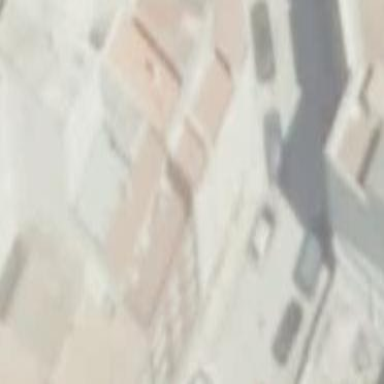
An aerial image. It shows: Part of building.